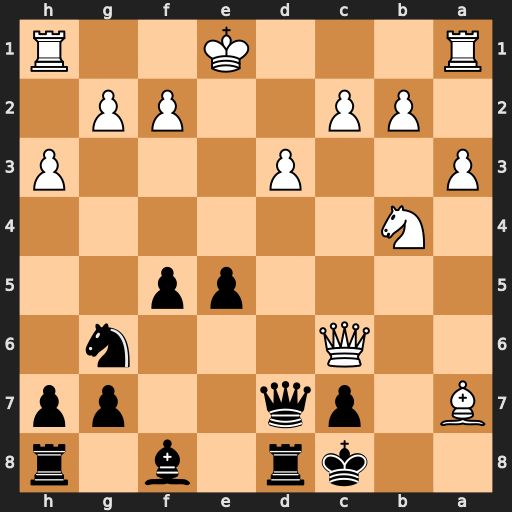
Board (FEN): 2kr1b1r/B1pq2pp/2Q3n1/4pp2/1N6/P2P3P/1PP2PP1/R3K2R
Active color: b
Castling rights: KQ
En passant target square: -
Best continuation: Bxb4+ axb4 Qxc6